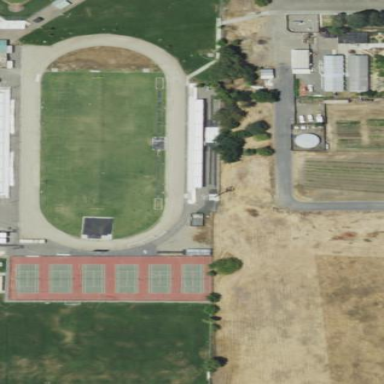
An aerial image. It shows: Athletics track located in leisure land area.